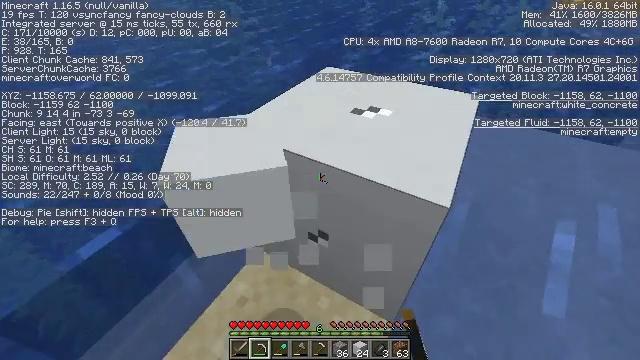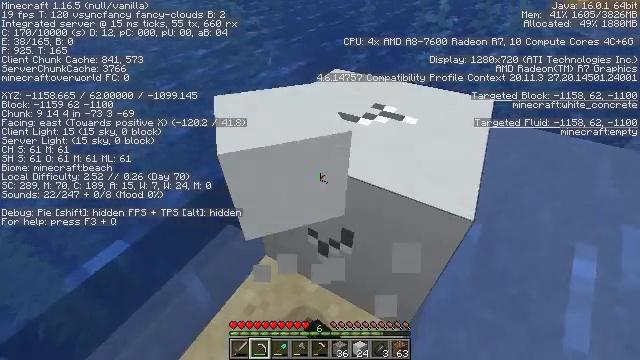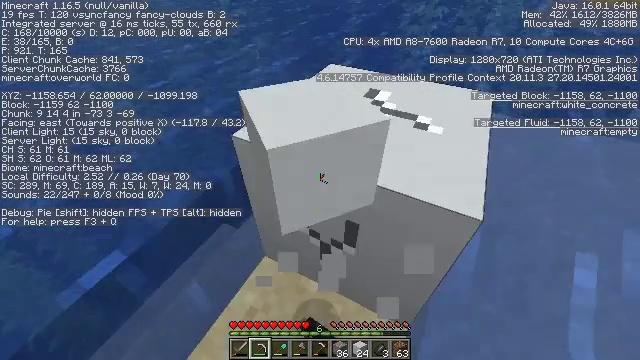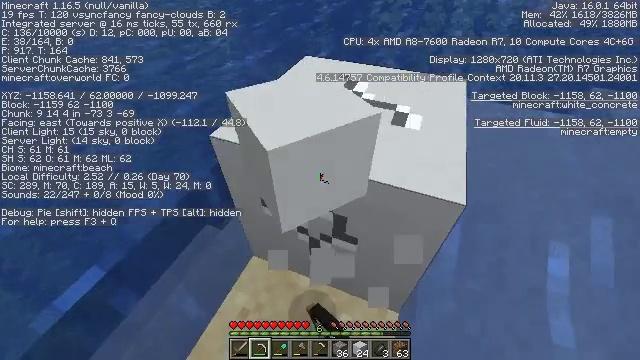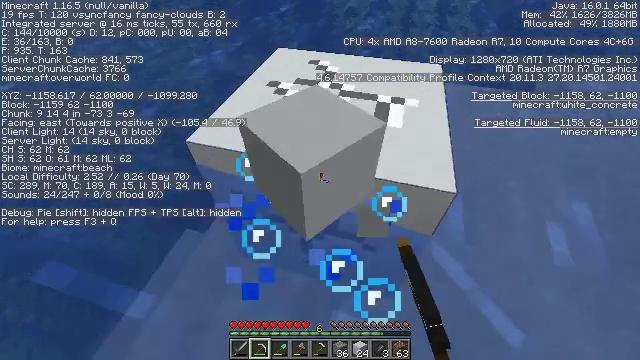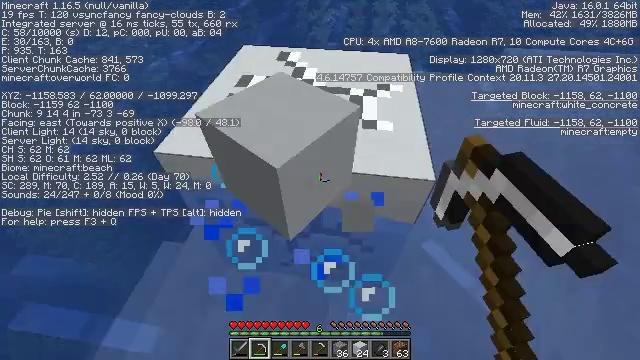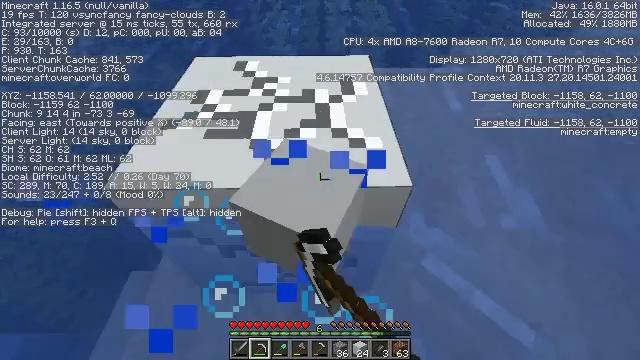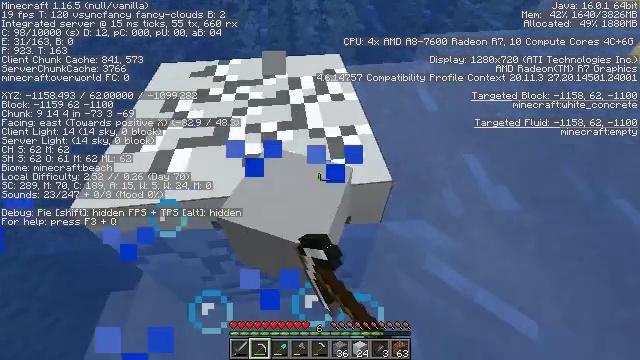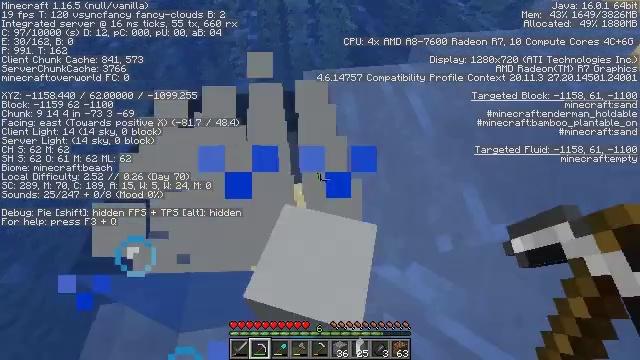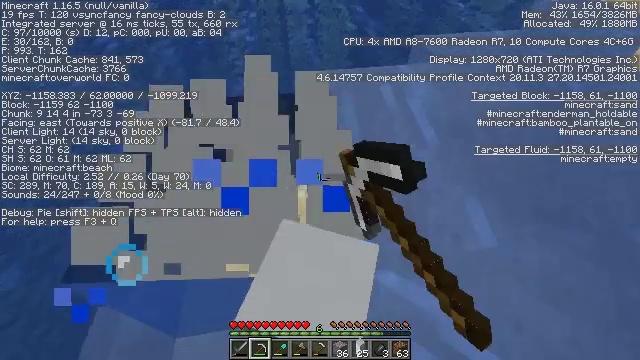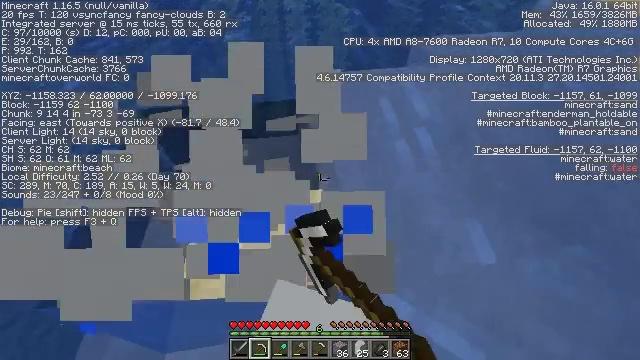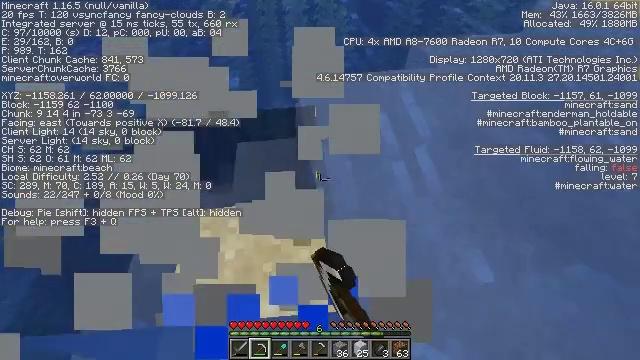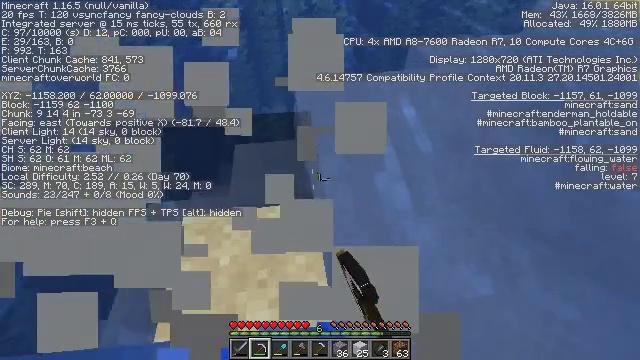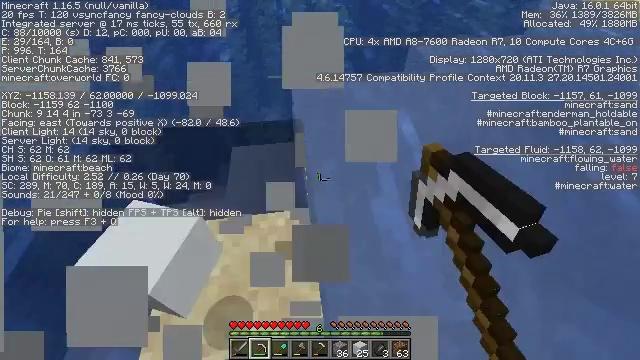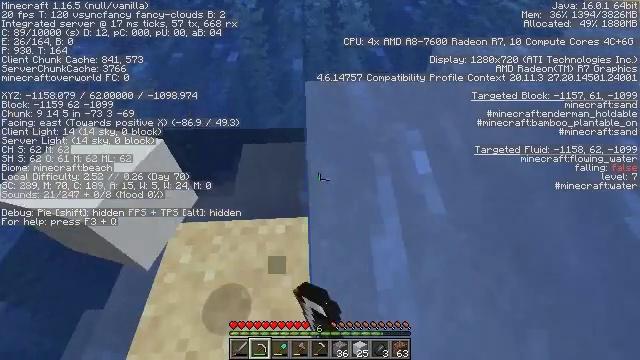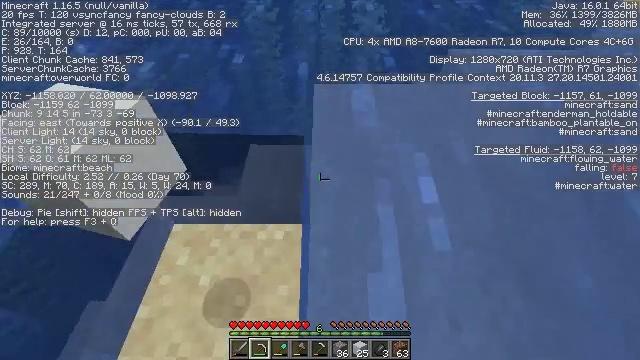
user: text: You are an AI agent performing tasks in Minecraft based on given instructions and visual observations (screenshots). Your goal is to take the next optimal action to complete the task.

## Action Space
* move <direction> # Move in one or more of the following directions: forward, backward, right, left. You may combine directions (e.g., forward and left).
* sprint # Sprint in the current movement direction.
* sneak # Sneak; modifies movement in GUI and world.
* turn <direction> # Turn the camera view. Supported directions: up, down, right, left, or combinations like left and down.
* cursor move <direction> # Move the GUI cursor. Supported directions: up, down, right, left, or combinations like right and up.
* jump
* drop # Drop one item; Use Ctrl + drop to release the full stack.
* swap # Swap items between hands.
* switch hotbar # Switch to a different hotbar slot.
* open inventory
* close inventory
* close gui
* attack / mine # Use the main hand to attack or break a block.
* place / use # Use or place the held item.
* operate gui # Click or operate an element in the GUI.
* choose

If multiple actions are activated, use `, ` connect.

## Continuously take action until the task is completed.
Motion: motion action
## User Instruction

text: Use tools to mine the white concrete.
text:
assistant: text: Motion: move forward, attack / mine
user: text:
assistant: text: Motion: move forward, turn right and down, attack / mine
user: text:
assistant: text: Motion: move forward, turn right and down, attack / mine
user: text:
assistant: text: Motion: move forward, turn right and down, attack / mine
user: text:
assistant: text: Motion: move forward, turn right and down, attack / mine
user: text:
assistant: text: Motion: move forward, turn right, attack / mine
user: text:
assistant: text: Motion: move forward, turn right, attack / mine
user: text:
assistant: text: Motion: move forward, turn right, attack / mine
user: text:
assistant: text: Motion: move forward, attack / mine
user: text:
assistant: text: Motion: move forward, attack / mine
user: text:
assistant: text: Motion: move forward, attack / mine
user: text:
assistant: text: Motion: move forward, attack / mine
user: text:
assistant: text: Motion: move forward, attack / mine
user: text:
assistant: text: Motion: move forward, turn left
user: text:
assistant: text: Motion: move forward, turn left
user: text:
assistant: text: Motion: move forward, turn left
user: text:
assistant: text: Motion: move forward, turn left
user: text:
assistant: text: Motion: move forward, turn left
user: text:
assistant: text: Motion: move forward, turn left
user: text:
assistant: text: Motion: move forward, turn left
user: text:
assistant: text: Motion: move forward, turn left
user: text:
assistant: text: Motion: move forward, turn left and up
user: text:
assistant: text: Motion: move forward, turn left
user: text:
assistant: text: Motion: move forward, turn left
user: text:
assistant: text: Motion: move forward, turn left
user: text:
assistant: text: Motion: move forward, turn left
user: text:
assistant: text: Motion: move forward
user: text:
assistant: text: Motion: move forward, turn left and up
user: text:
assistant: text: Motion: move forward
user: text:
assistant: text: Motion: move forward